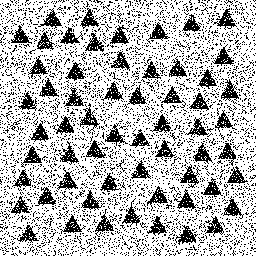
Squares: 0
Triangles: 59
Stars: 0
Total shapes: 59